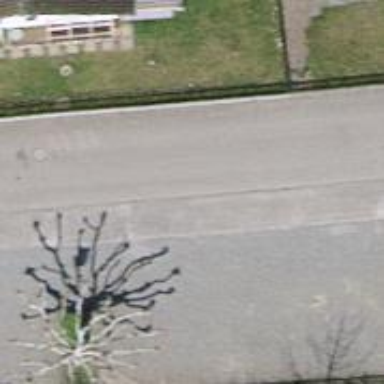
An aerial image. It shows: Street side parking area.